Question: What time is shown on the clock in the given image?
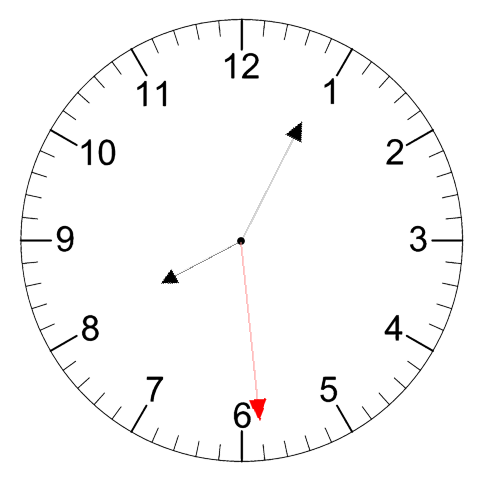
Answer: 08:04:29